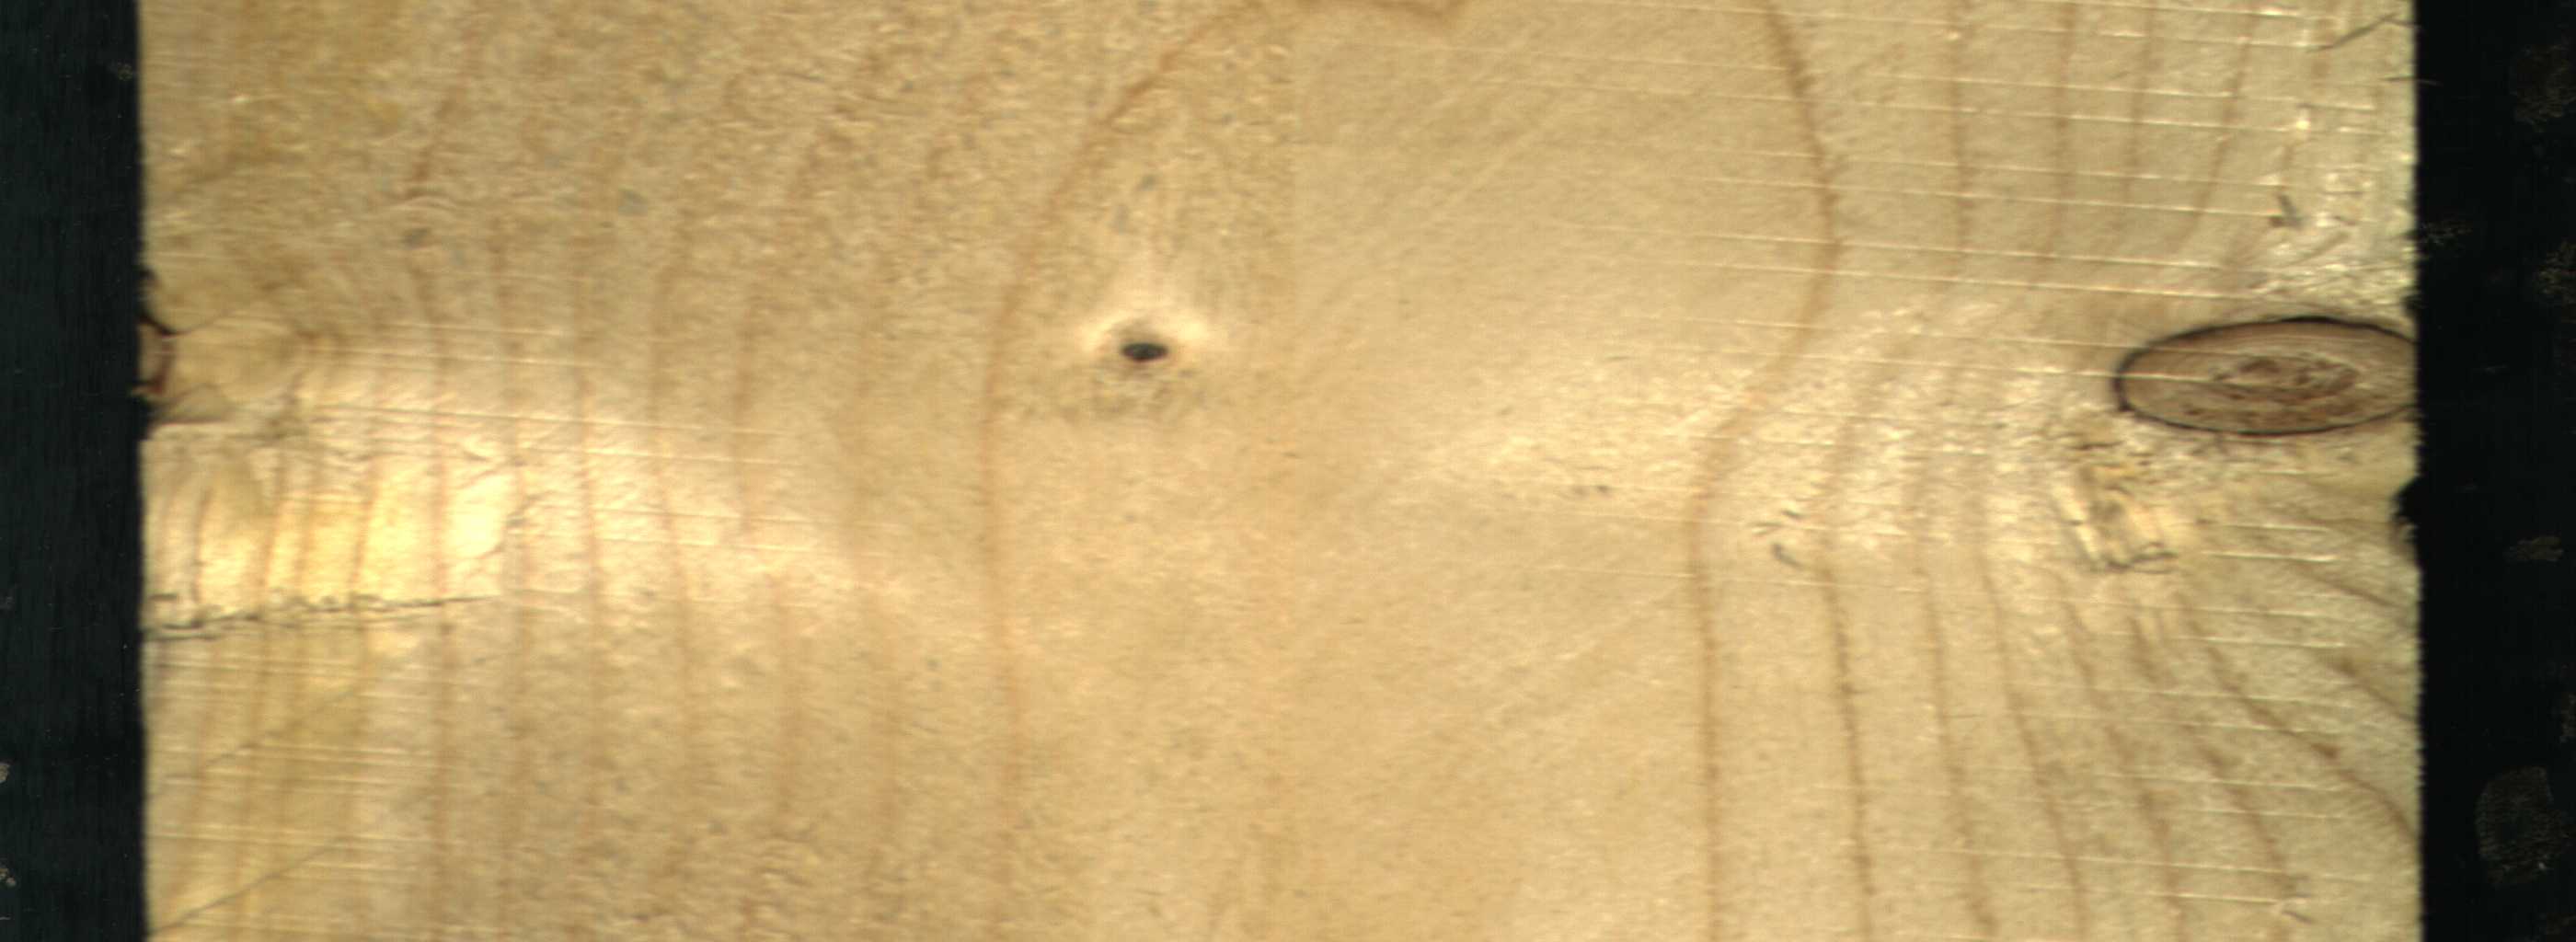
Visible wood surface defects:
Live_Knot
Live_Knot